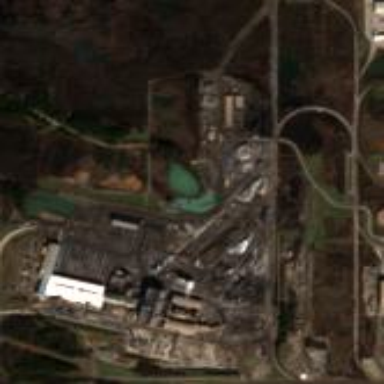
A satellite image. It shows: Industrial area with smeltery. The works at this industrial site include smeltery.